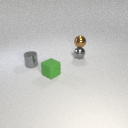
small gray metal sphere behind small green rubber cube